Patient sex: M
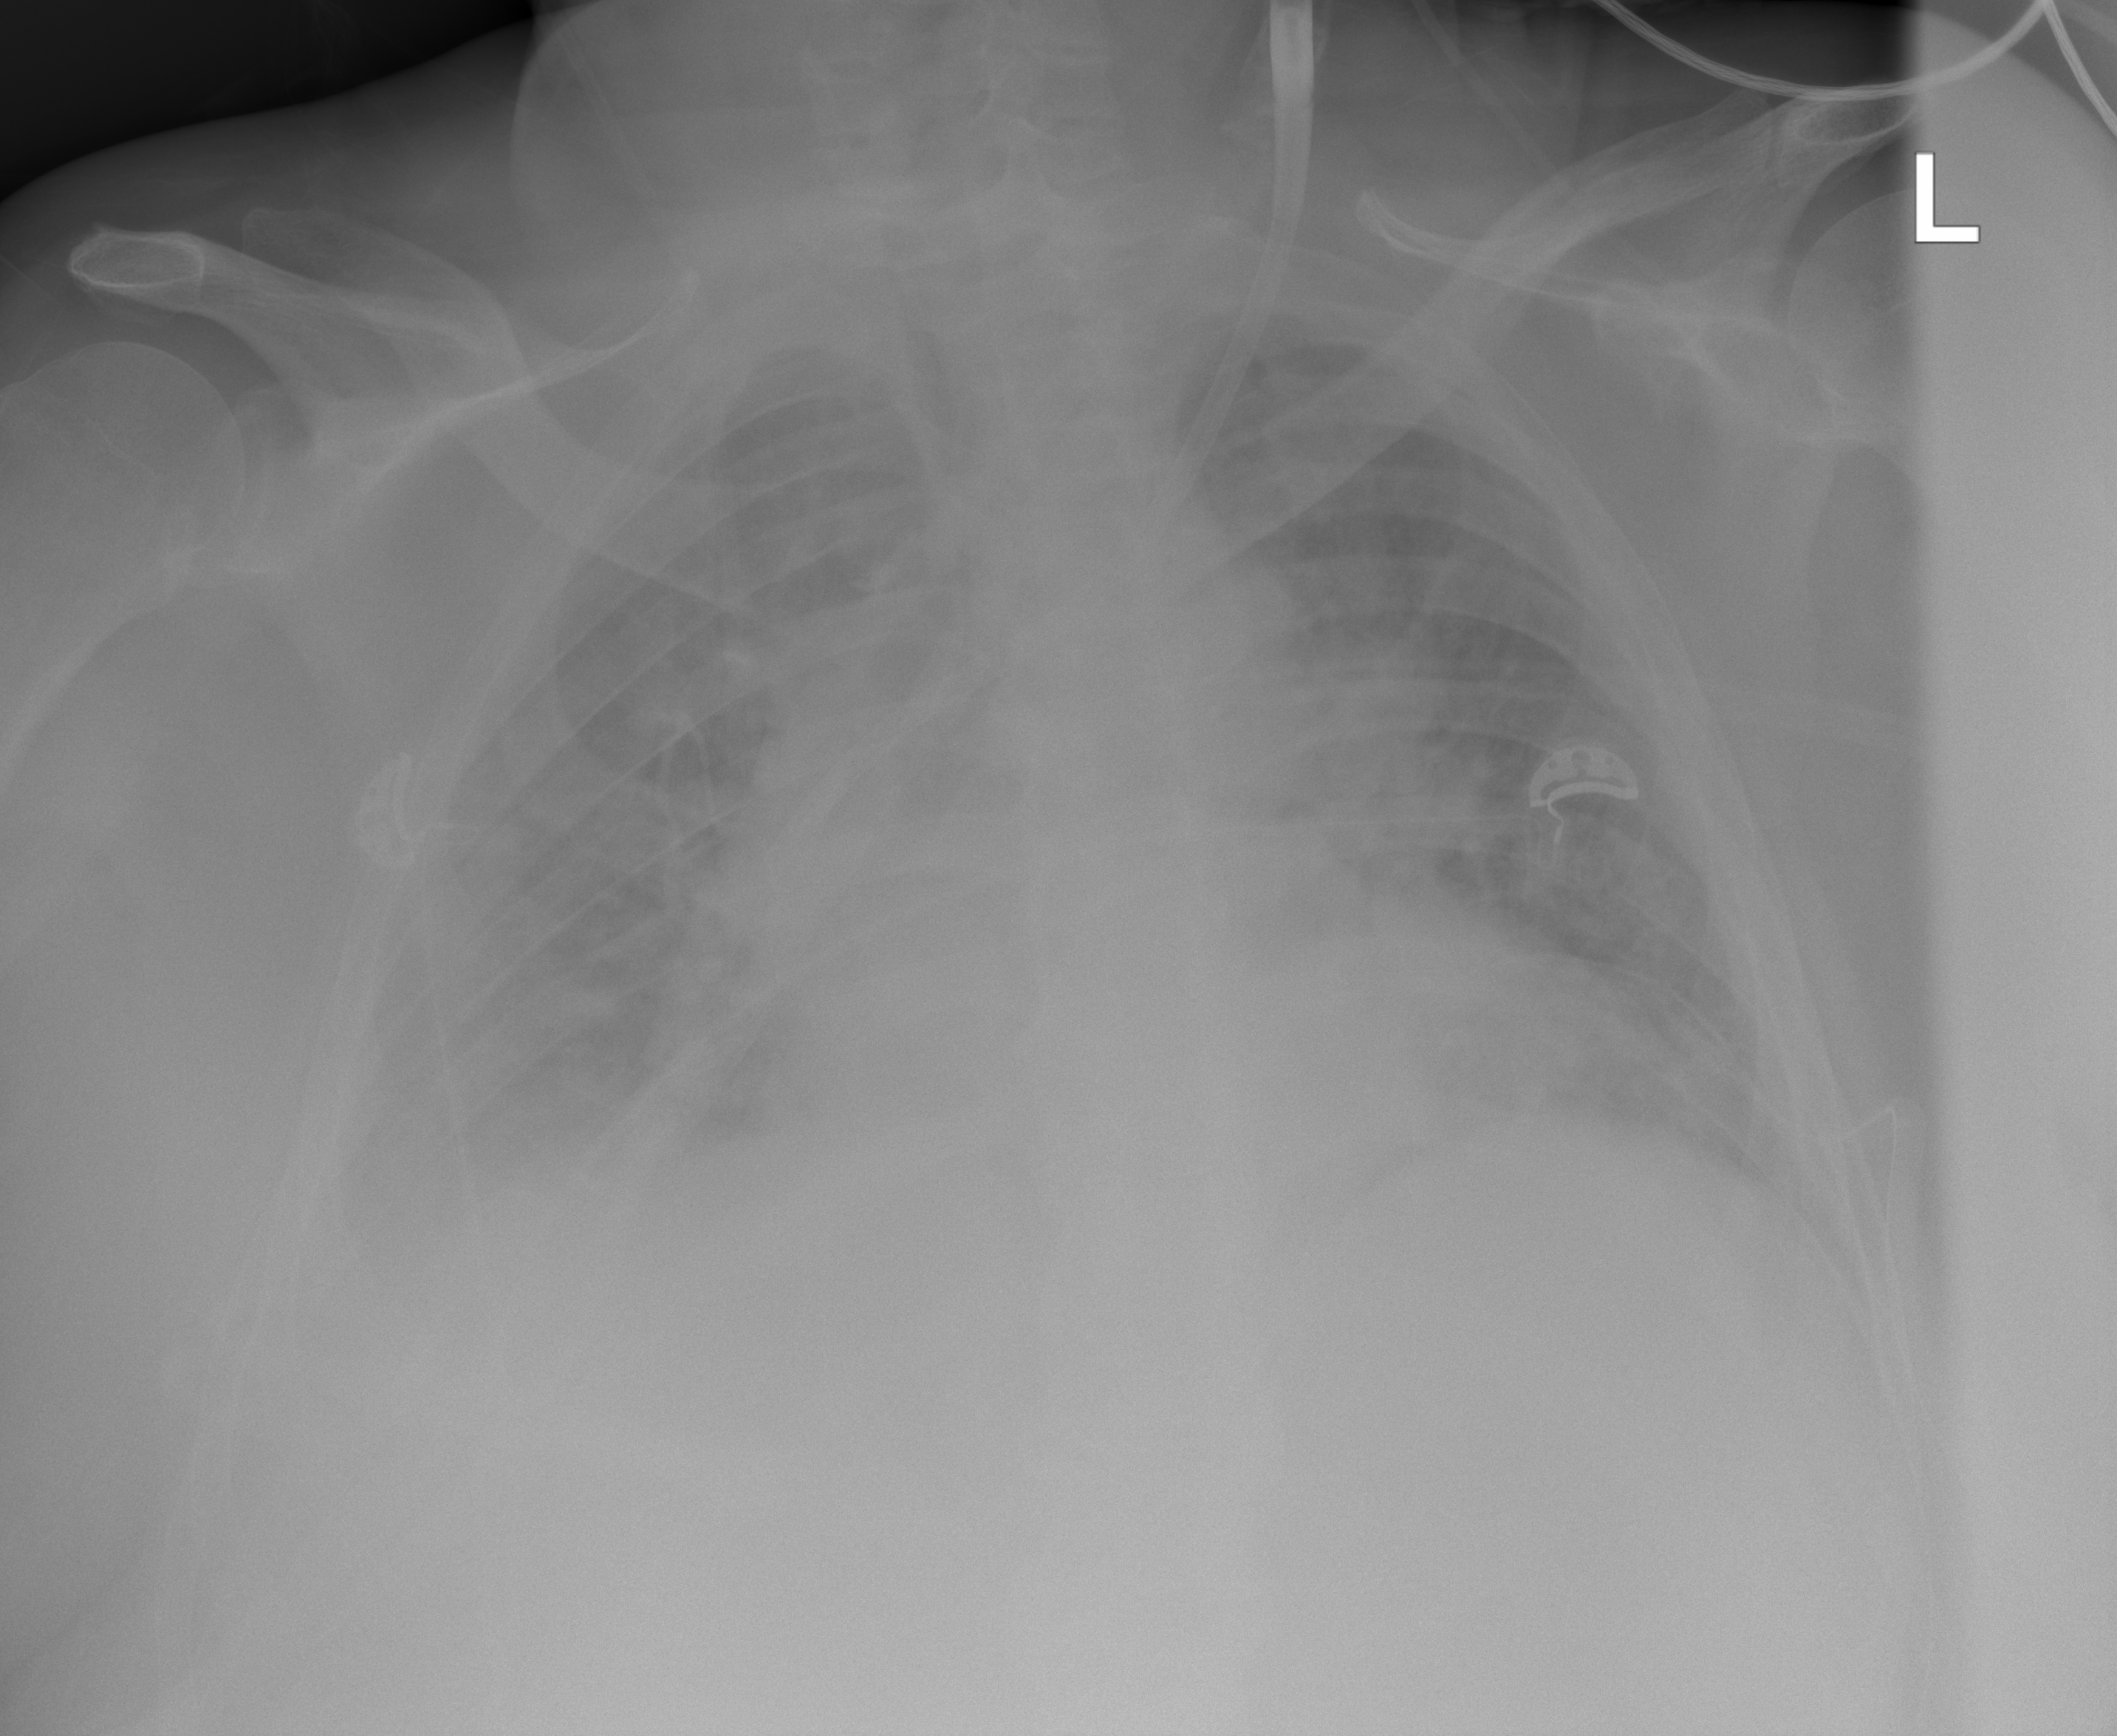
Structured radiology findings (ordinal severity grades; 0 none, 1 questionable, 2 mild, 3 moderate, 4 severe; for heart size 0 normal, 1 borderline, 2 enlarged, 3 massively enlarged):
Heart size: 1
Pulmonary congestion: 2
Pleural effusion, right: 2
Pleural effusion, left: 0
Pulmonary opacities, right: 2
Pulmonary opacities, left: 1
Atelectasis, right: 2
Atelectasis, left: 0